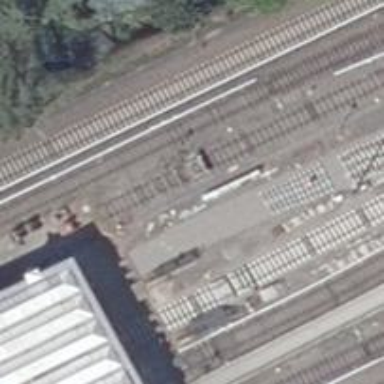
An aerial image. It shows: Railway switch.